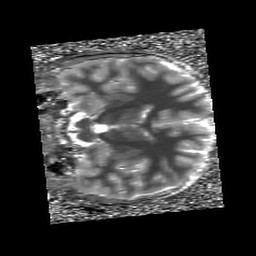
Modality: T1map
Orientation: coronal
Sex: female
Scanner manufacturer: siemens
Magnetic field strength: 3 T
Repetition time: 5 s
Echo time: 0.00355 s